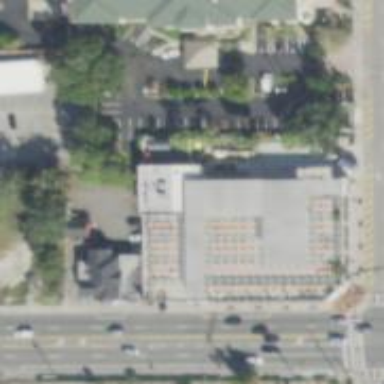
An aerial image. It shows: Convenience shop.